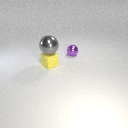
small purple metal sphere to the right of small yellow rubber cube